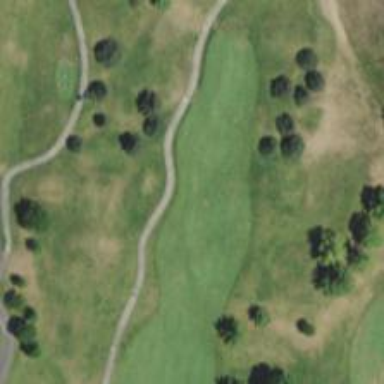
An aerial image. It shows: View of golf hole.